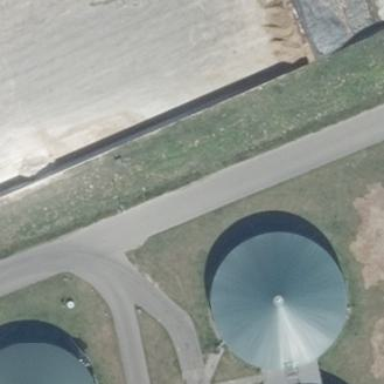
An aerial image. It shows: Digester building.